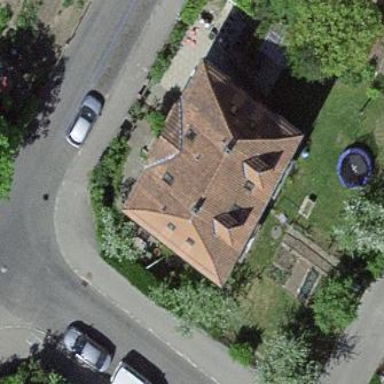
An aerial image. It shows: Semidetached house with hipped roof made of maroon roof tiles.